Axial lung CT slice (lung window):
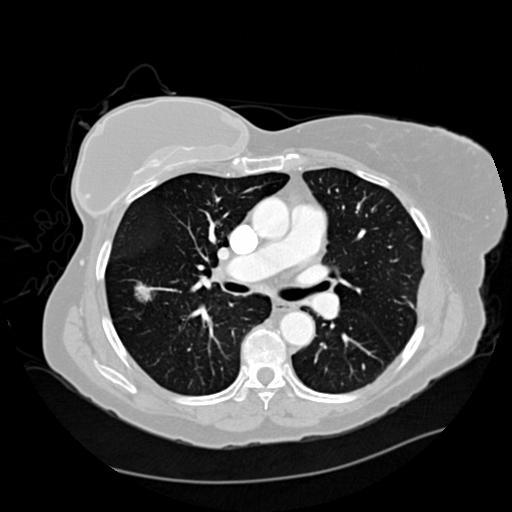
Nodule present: yes
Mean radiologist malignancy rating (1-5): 4